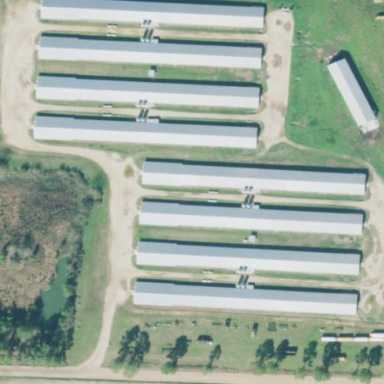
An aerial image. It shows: Poultry farmyard.